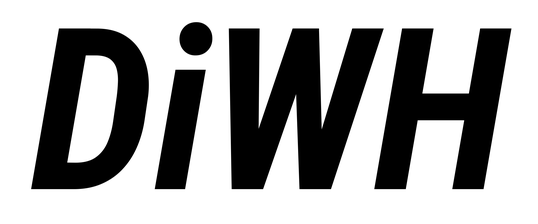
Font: Roboto-Italic_Condensed_Bold_Italic